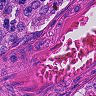
Metastatic tissue present: no